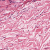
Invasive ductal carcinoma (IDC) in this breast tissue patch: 0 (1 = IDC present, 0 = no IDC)